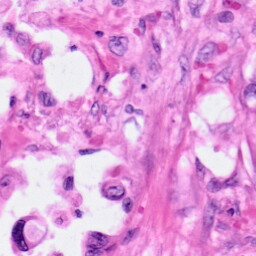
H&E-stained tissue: Pancreatic